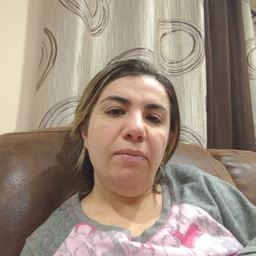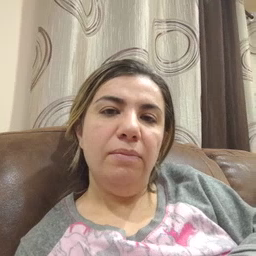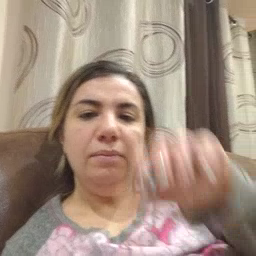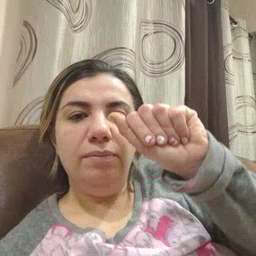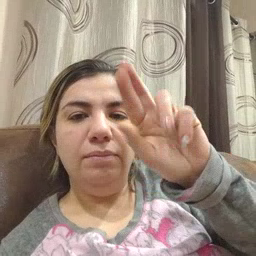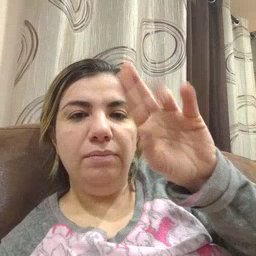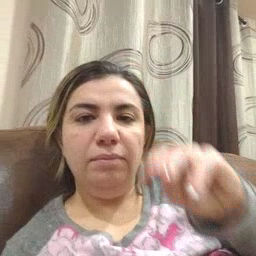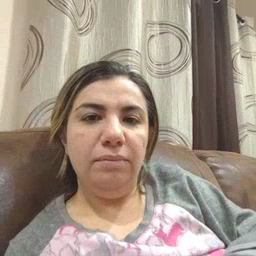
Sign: arm